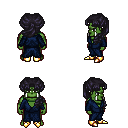
a pixel art fantasy rpg character, male body template, orc, green skin, blue robe, white pants, raven princess hairstyle, gold boots, four views (front, back, left, right), 2x2 character sprite sheet, small pixel art, hard edges, no anti-aliasing